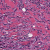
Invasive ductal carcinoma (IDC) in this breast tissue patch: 1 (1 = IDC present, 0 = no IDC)